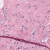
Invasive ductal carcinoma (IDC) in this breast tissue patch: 0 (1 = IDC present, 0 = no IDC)